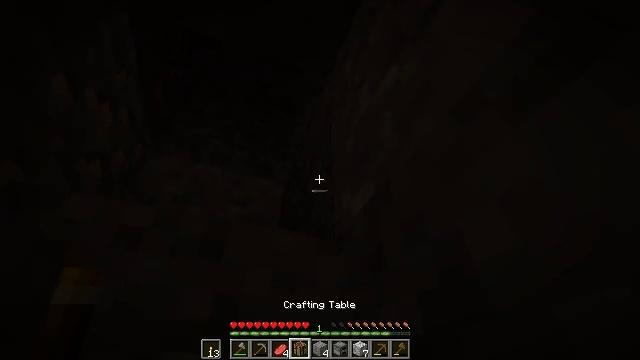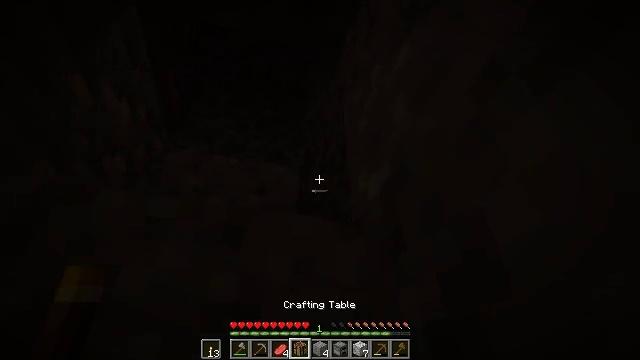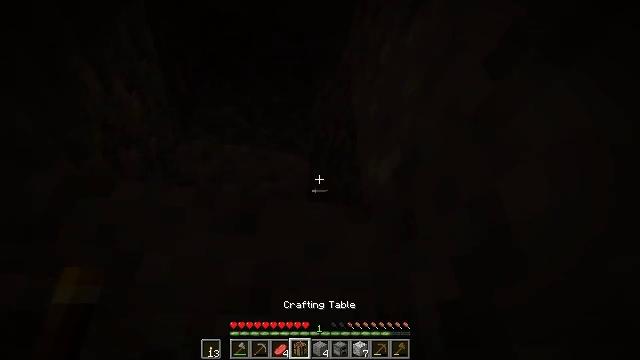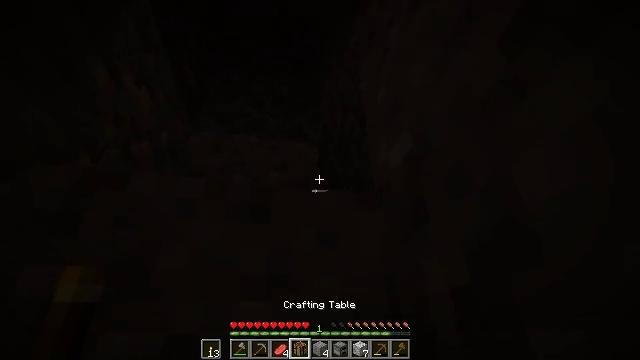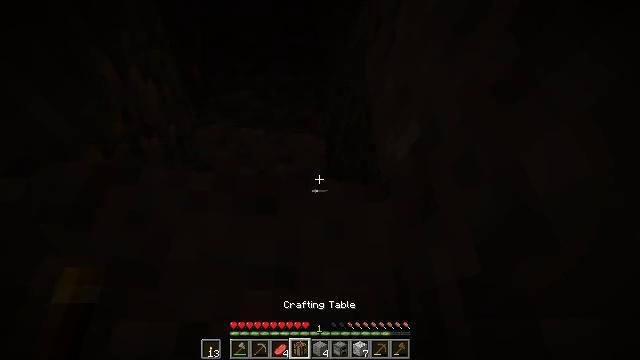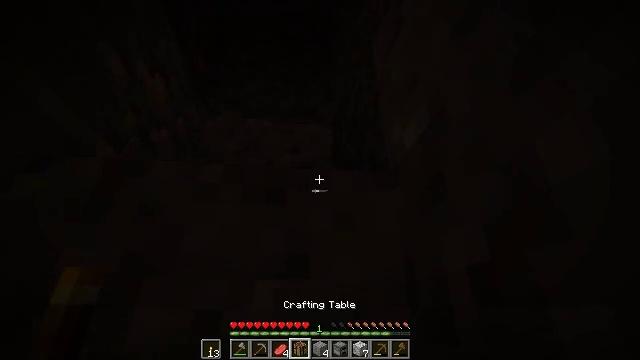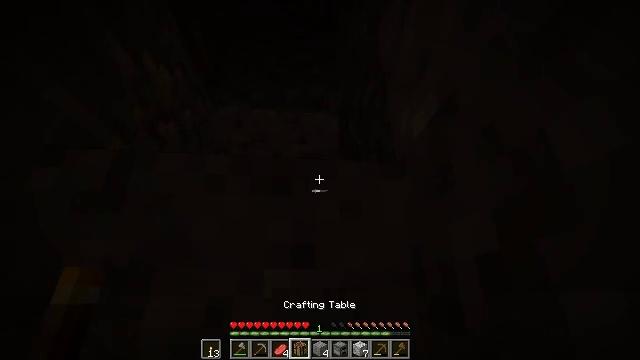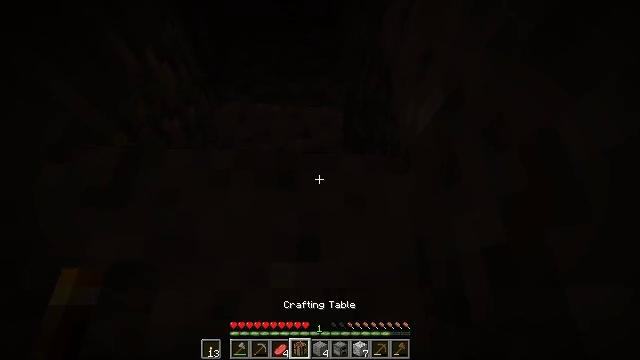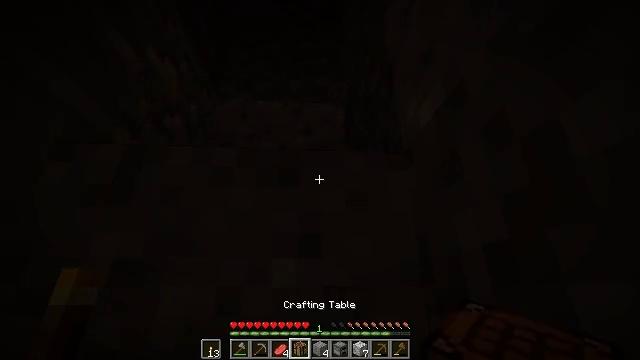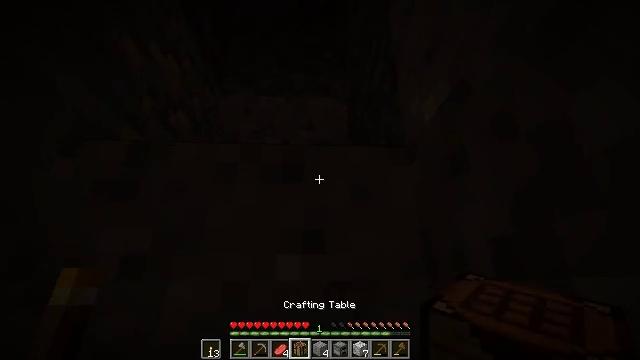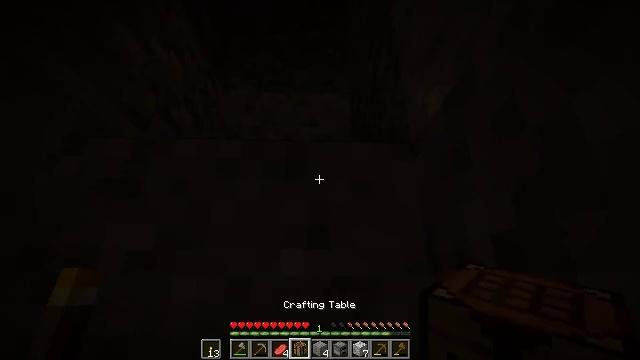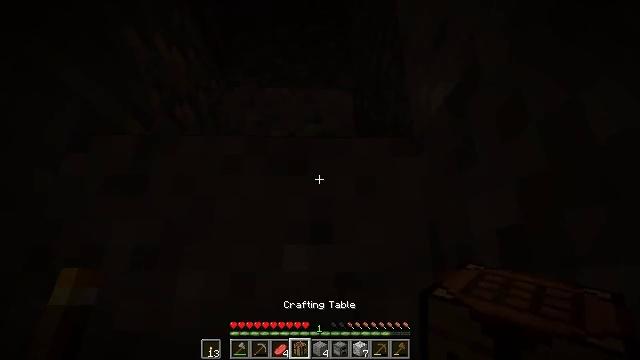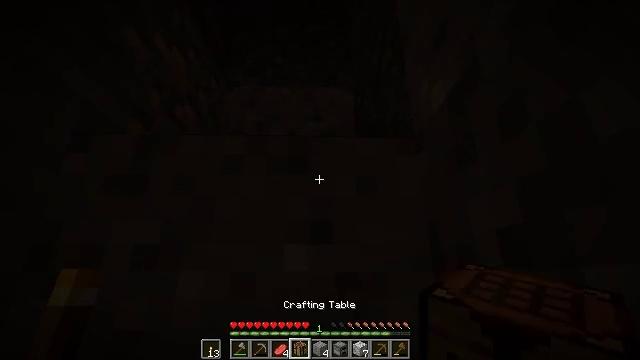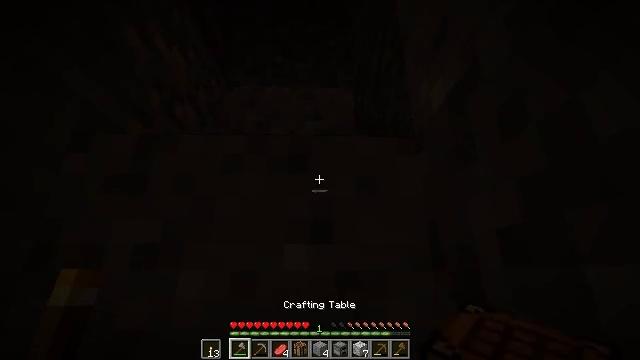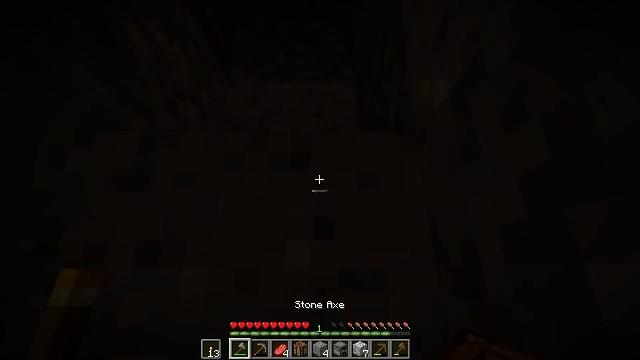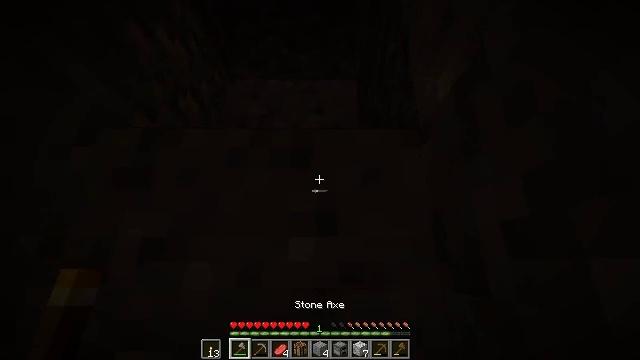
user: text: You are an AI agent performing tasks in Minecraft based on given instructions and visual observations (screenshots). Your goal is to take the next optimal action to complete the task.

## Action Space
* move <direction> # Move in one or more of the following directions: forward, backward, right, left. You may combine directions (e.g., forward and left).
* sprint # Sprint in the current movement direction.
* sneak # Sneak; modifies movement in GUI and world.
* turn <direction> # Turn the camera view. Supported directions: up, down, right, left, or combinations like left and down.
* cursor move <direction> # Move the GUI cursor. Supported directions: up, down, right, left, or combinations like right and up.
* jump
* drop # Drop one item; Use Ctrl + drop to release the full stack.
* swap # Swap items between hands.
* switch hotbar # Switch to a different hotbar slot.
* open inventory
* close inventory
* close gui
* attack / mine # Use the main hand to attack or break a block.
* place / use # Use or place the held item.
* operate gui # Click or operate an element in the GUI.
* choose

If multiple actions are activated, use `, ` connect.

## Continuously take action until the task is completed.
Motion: motion action
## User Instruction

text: Gather gravel by digging.
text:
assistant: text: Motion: turn left and down
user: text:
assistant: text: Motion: turn left and down
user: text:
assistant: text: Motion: turn left and down
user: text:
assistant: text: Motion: turn left and down
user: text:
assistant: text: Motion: turn left and down
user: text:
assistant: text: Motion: turn left and down
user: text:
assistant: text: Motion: turn left and down
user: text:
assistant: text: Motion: no_op
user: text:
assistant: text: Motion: turn down
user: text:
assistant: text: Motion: no_op
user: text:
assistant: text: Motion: no_op
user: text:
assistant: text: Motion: no_op
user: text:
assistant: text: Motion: switch to hotbar 1
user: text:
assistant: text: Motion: switch to hotbar 1
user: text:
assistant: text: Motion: no_op
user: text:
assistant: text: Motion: turn down
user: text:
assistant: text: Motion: no_op
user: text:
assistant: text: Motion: no_op
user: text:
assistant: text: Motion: no_op
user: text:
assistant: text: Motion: no_op
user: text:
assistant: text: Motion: no_op
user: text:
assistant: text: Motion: no_op
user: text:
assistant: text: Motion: no_op
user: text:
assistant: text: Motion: no_op
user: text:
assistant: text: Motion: no_op
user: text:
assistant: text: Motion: no_op
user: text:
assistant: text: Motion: no_op
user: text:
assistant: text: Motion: no_op
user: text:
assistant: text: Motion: no_op
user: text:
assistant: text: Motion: no_op